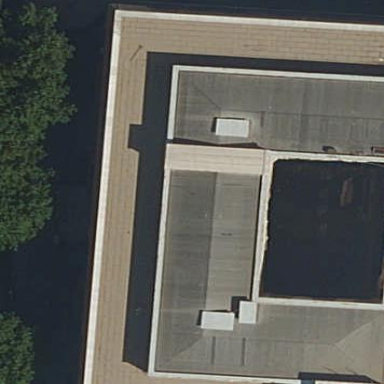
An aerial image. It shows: Part of building.